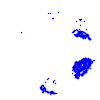
Particle: proton